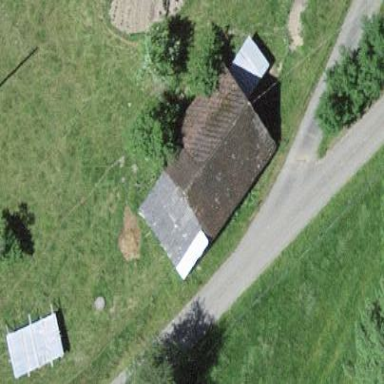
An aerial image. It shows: Barn.